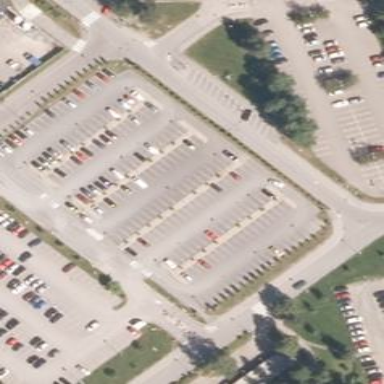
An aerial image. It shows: Parking space is available.